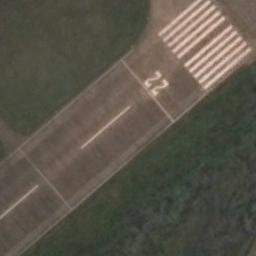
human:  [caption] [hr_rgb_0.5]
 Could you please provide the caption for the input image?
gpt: The runway has a threshold marking and the designation marking is 22 .

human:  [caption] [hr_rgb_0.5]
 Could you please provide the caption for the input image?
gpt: The runway is surrounded by grass .

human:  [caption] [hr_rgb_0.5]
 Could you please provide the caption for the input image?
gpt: Next to the runway is a green lawn with white '22' and short-line signs on the runway .

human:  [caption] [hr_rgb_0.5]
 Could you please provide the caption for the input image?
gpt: The runway is on the grass next to the trees .

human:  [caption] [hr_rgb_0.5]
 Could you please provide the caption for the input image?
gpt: There are green meadows beside the runway with white marks .